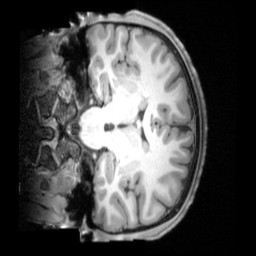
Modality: T1w
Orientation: coronal
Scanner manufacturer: siemens
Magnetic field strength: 3 T
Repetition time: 1.9 s
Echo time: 0.00397 s